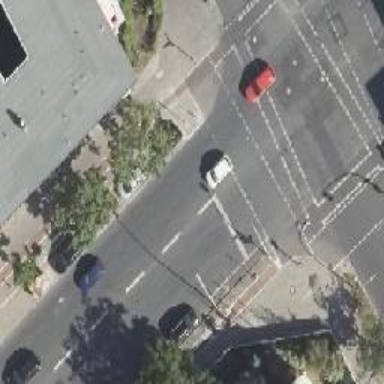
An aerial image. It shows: Road crossing with traffic signals.